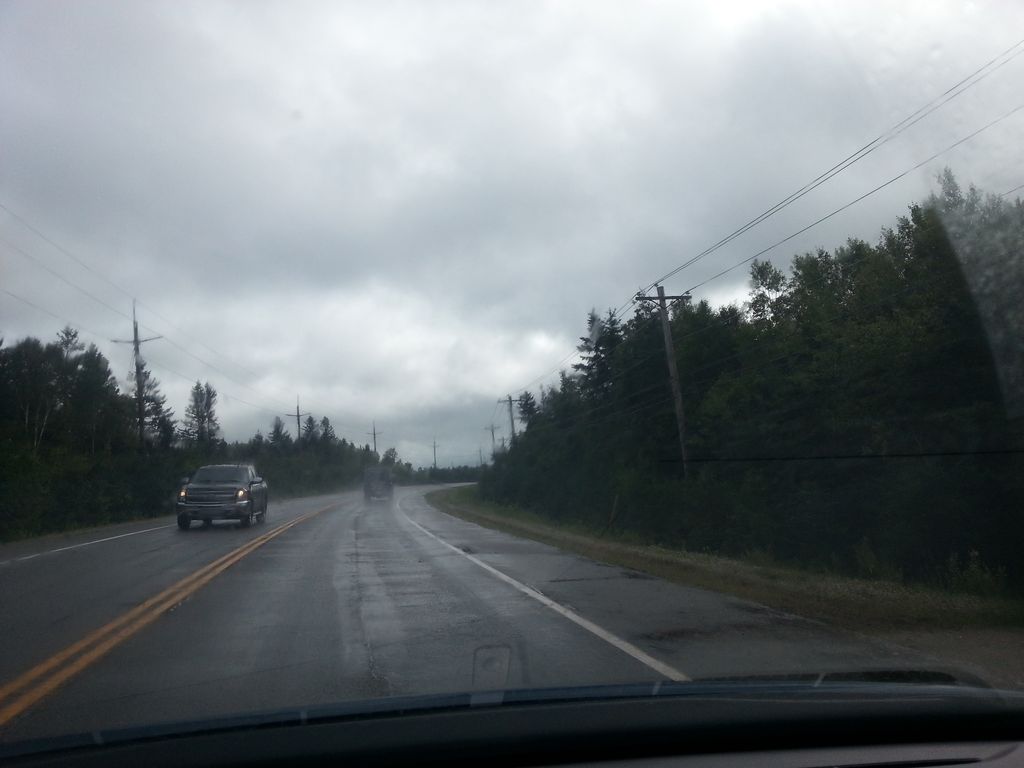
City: charlottetown